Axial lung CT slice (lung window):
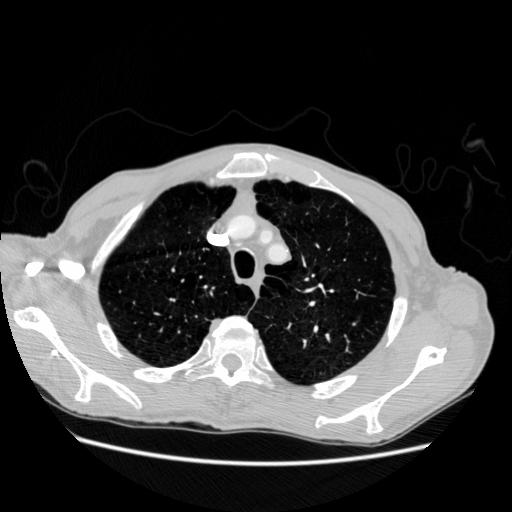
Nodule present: no